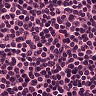
Metastatic tissue present: no